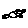
Label: bird